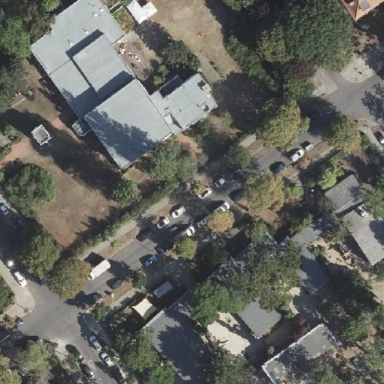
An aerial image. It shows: Kindergarten building.